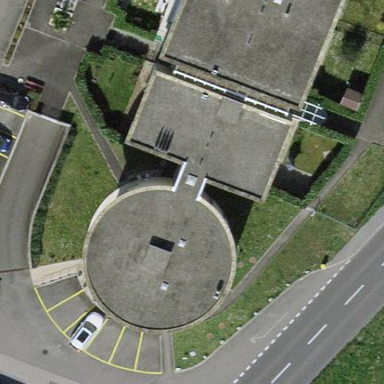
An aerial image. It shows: Restaurant in building.